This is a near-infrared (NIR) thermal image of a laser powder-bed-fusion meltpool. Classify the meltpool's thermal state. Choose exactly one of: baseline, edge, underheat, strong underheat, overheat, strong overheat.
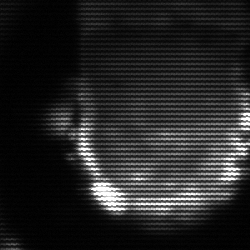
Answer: baseline